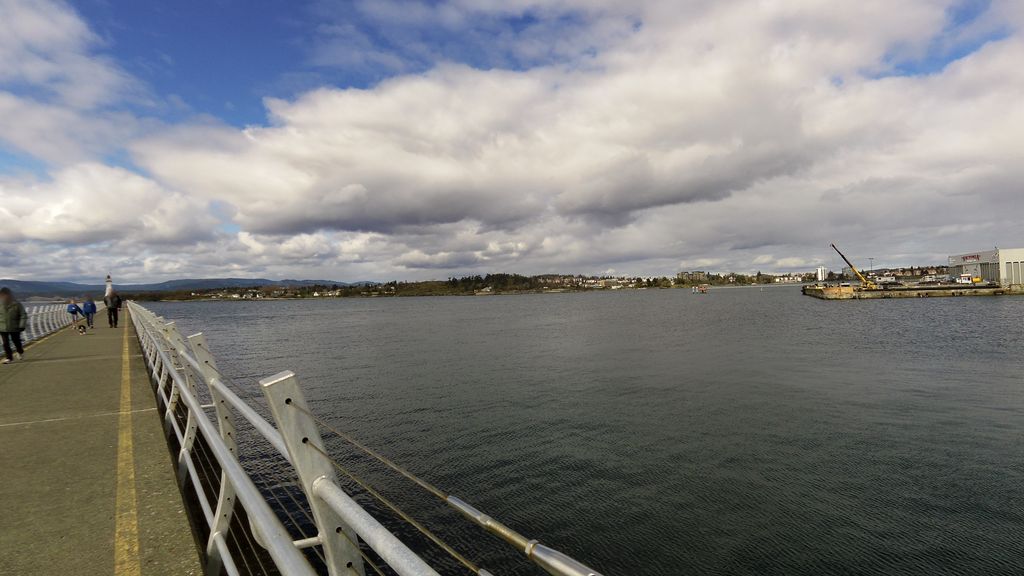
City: victoria